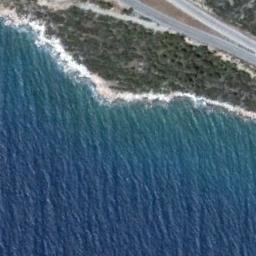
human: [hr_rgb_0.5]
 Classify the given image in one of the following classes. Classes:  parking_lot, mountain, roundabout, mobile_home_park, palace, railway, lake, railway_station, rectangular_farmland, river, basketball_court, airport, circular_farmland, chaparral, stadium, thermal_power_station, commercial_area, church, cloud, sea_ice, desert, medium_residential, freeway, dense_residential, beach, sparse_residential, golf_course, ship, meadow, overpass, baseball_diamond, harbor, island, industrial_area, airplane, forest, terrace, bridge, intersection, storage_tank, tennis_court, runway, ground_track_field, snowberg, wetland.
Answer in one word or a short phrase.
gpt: beach